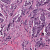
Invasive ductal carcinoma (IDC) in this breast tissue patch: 1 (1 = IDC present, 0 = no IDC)